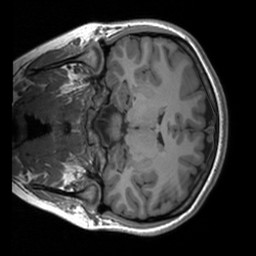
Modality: T1w
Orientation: coronal
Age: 18
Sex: female
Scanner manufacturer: siemens
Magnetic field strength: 3 T
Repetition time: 1.9 s
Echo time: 0.00226 s